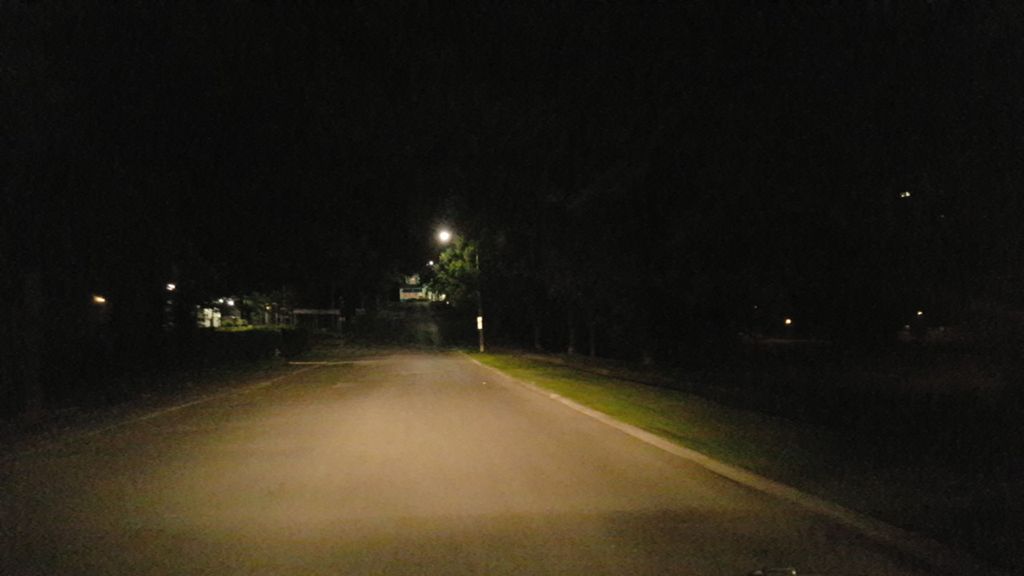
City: ottawa-gatineau